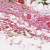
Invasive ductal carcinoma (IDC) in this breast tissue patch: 0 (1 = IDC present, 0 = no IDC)